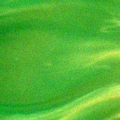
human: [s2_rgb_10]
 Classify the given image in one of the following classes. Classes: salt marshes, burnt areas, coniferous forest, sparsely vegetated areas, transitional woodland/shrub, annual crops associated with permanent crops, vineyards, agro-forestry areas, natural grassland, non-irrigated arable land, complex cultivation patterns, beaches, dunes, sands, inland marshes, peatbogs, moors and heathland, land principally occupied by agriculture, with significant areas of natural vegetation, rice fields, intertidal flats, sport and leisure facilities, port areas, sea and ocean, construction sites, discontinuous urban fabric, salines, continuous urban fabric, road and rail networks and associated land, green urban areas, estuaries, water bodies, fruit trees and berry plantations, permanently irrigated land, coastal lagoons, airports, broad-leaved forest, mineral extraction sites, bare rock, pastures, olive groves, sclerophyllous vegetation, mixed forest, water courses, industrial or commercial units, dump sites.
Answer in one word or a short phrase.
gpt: intertidal flats, estuaries